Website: lowes
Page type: billing-address
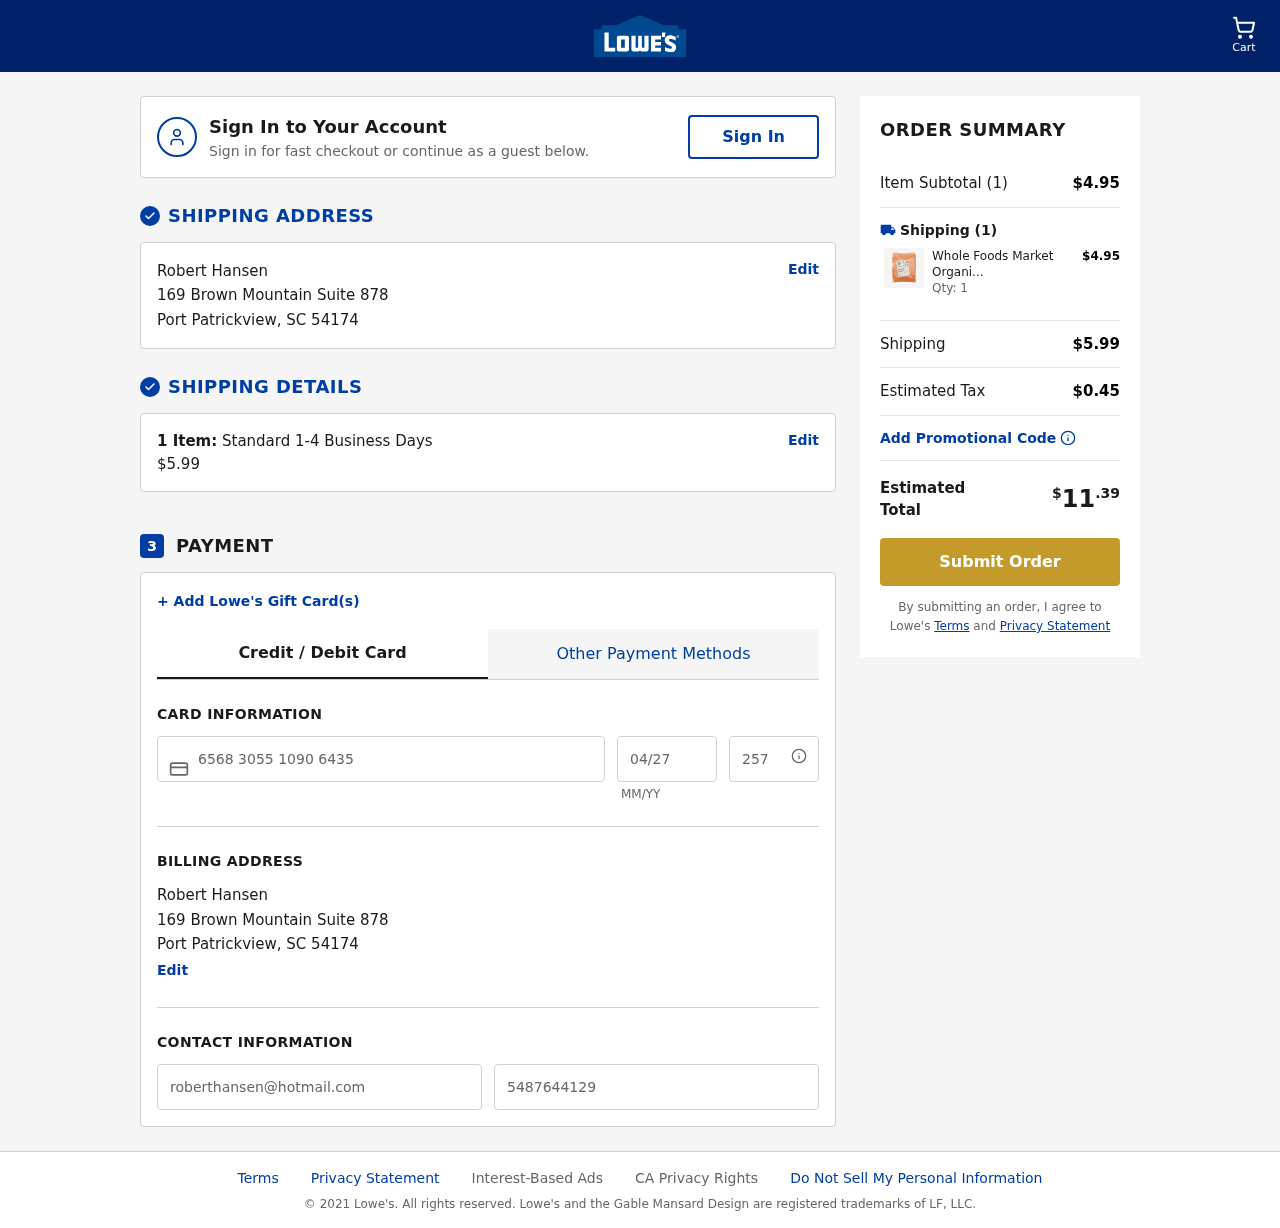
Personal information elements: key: PII_CARD_CVV
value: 257
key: PII_CARD_EXPIRY
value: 04/27
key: PII_CARD_NUMBER
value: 6568 3055 1090 6435
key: PII_CITY
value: Port Patrickview
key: PII_EMAIL
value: roberthansen@hotmail.com
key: PII_FULLNAME
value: Robert Hansen
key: PII_PHONE
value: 5487644129
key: PII_POSTCODE
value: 54174
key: PII_STATE_ABBR
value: SC
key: PII_STREET
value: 169 Brown Mountain Suite 878
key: PII_FULLNAME2
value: Robert Hansen
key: PII_CITY2
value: Port Patrickview
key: PII_STATE_ABBR2
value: SC
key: PII_POSTCODE_FULL
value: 54174
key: PII_POSTCODE_NUMERIC
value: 54174
Product elements: key: PRODUCT1_NAME
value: Whole Foods Market Organic Red Split Lentils, 500 g
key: PRODUCT1_PRICE
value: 4.95
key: PRODUCT1_QUANTITY
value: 1
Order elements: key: ORDER_NUM_ITEMS
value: Cart
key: ORDER_NUM_ITEMS
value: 1 Item:
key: ORDER_NUM_ITEMS
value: Item Subtotal (1)
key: ORDER_SHIPPING_COST
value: $5.99
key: ORDER_SUBTOTAL
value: $4.95
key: ORDER_TAX
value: $0.45
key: ORDER_TOTAL
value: $11.39